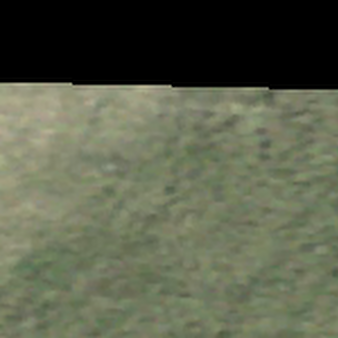
Label: other